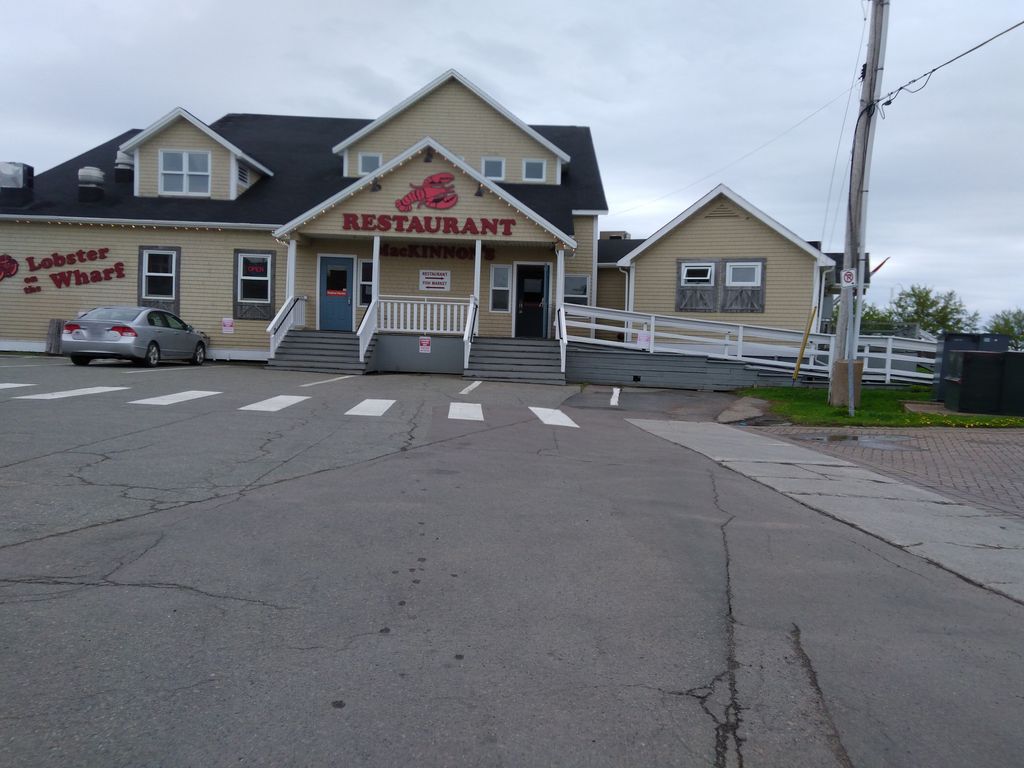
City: charlottetown